Question: Alright, so I am still relatively new to Python programming, and this seems pretty simple, but I must just be missing something really simple. So, I am trying to make a really simple text editor based addition/subtraction/multiplication/division solver, and everything was going great, and everything works okay, except for how it actually writes the answer to the file. I want it to write it on the same line, but it goes down to the next line for some reason.
'''
stopwords = ['
']
array = fileIWant.readlines()
array = [array for array in array if array not in stopwords]
fileIWant.close()
editFile = open('C:/Users/JustA/Desktop/Python Shenanigans/Solving Equations/Equations.txt', 'w')
array_length = len(array)
for i in range(array_length):
data = array[i].split()
if data[1] == '+':
answer = str(int(data[0]) + int(data[2]))
editFile.write(str(array[i]) + ' ' + answer)
if data[1] == '-':
answer = str(int(data[0]) - int(data[2]))
editFile.write(str(array[i]) + ' ' + answer)
if data[1] == '*':
answer = str(int(data[0]) * int(data[2]))
editFile.write(str(array[i]) + ' ' + answer)
if data[1] == '/':
answer = str(int(data[0]) / int(data[2]))
editFile.write(str(array[i]) + ' ' + answer)
editFile.write("
")
print(array)
editFile.close()
'''
That is what the code looks like. The way I see what I am doing is that once it has already solved the equation it goes to the next line for the next one, but for some reason the answer goes to the next line as well. If somebody could help me that would be much appreciated! This is what the notepad looks like:
<URL>
This is what I want it to look like:[
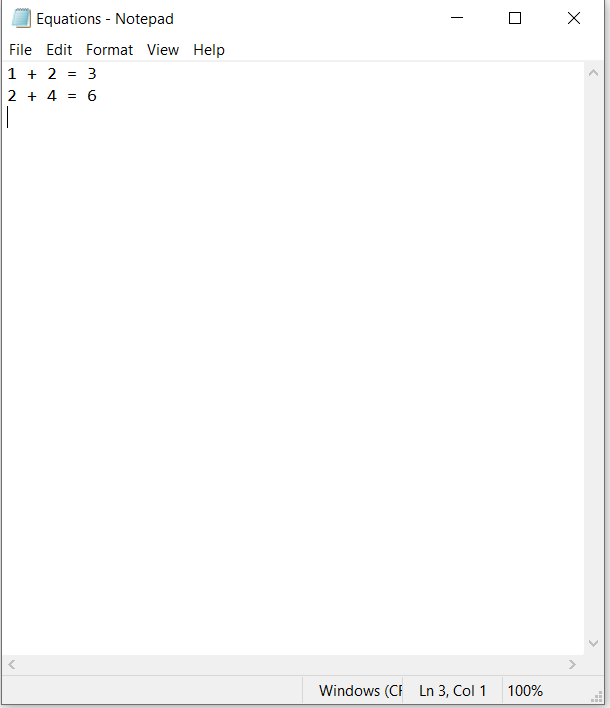
Answer: your problem is the '
'
you can solve it easily to filter out the '
', like this:
'''
array = [line.replace('
', '') for line in array if line not in stopwords]
'''